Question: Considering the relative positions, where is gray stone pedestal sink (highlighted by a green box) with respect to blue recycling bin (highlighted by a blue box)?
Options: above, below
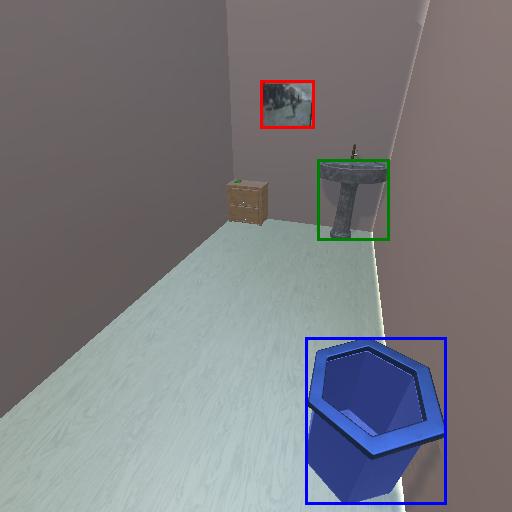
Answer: above